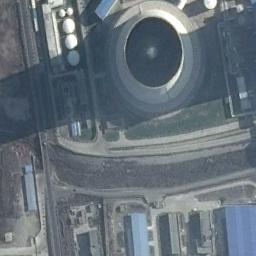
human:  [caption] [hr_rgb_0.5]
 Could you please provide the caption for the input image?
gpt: Many buildings are near the thermal power station .

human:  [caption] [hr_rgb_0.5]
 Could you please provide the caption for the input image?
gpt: Here are two thermal power stations that are emitting smoke .

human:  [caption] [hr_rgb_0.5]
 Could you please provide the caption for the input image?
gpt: The thermal power station is on the bare land next to some buildings .

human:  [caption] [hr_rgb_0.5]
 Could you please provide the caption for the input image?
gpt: Plant and machinery in a thermal power station with a cooling tower .

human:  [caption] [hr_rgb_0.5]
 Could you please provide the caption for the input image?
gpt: There are some buildings and a chimney on the thermal power station .